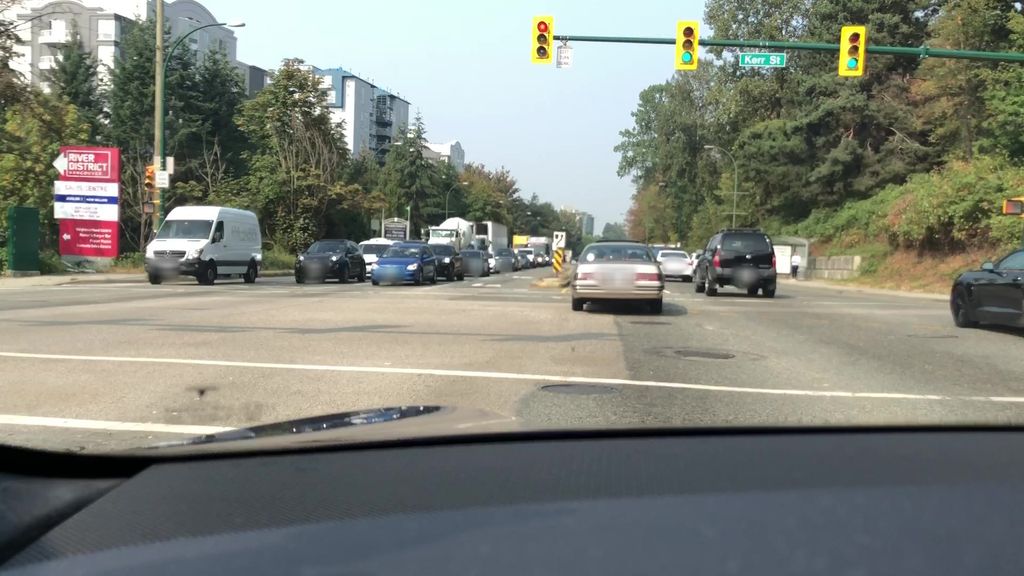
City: vancouver